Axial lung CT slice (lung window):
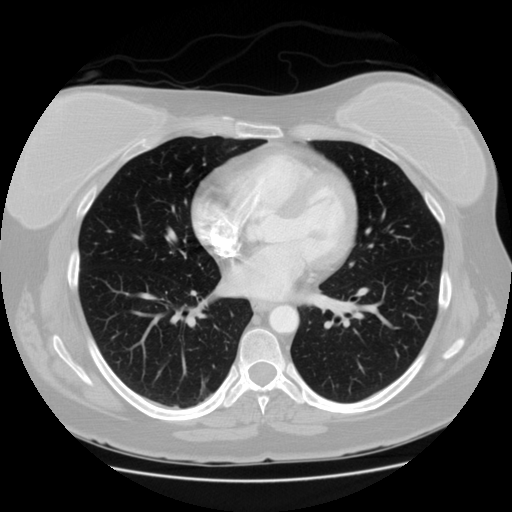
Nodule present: no